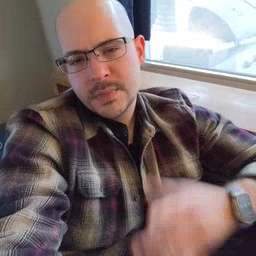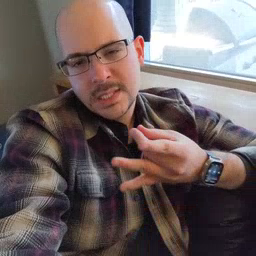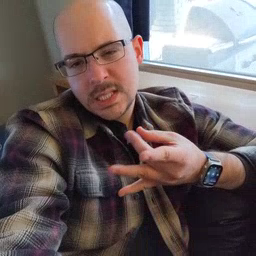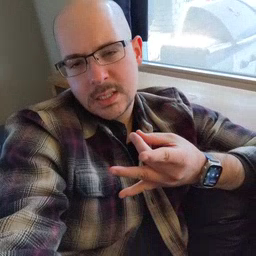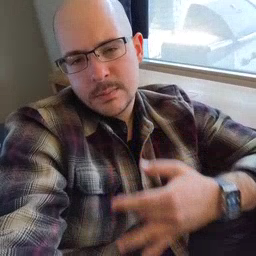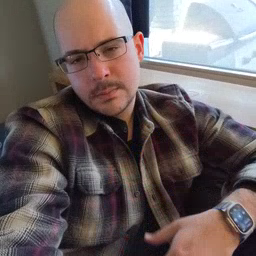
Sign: sticky